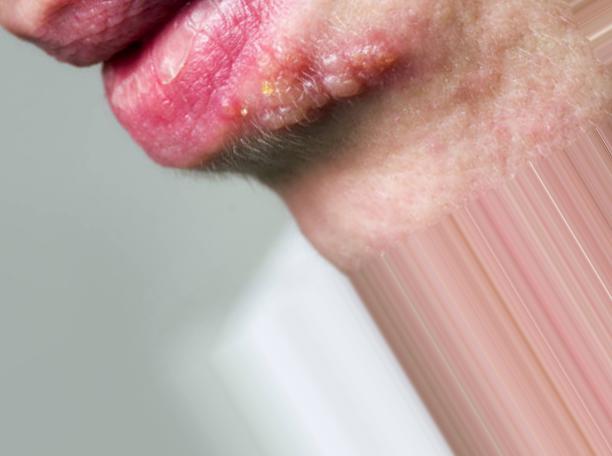
Condition: Mouth Ulcer